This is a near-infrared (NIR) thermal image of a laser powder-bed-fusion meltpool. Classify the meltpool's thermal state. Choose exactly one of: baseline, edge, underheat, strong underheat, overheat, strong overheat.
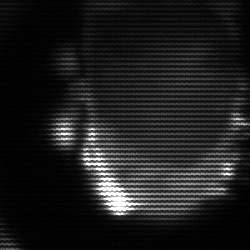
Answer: baseline